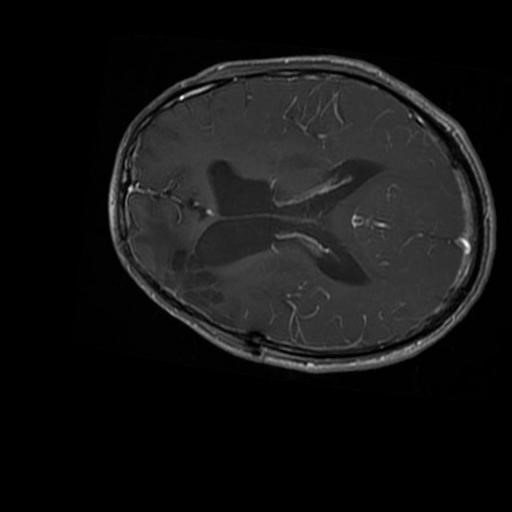
Label: brain_glioma